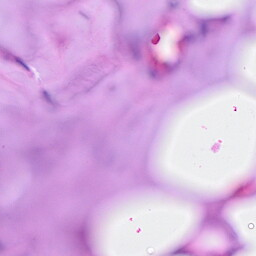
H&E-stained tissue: Breast